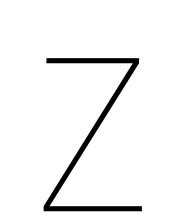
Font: Poppins-Thin